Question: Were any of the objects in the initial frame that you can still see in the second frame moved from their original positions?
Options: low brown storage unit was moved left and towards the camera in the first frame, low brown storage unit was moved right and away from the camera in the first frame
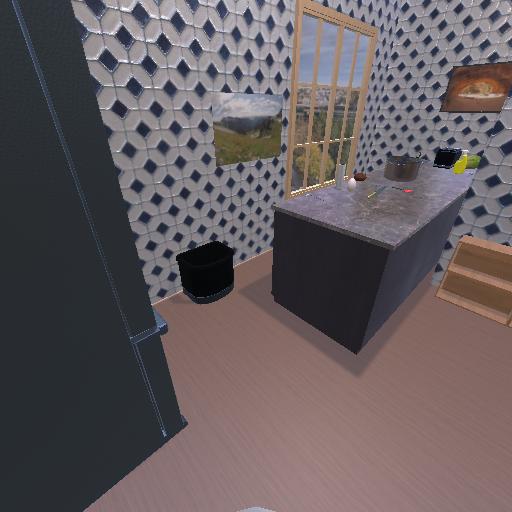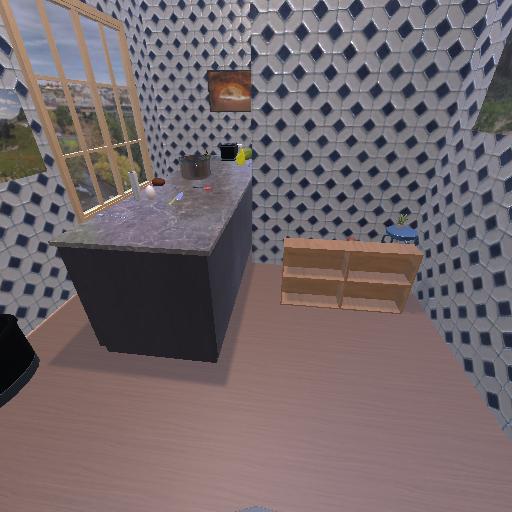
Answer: low brown storage unit was moved left and towards the camera in the first frame